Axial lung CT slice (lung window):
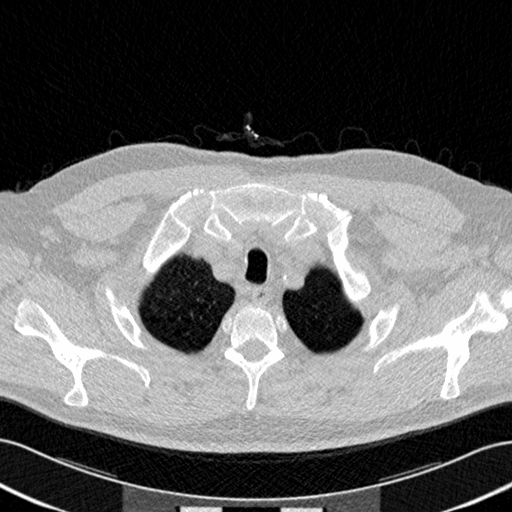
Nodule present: no